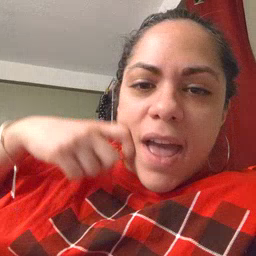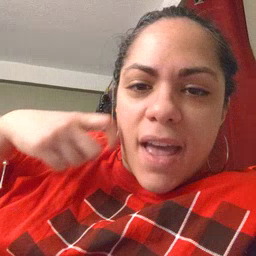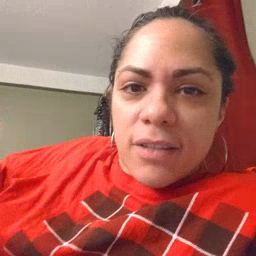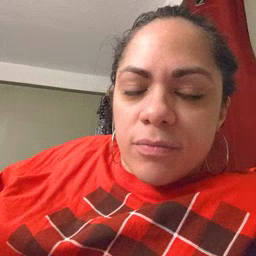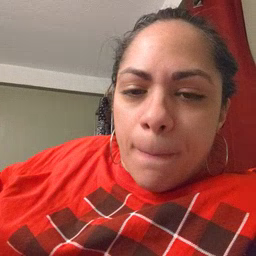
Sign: dry